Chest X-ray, PA view. Patient: 48 years old, sex M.
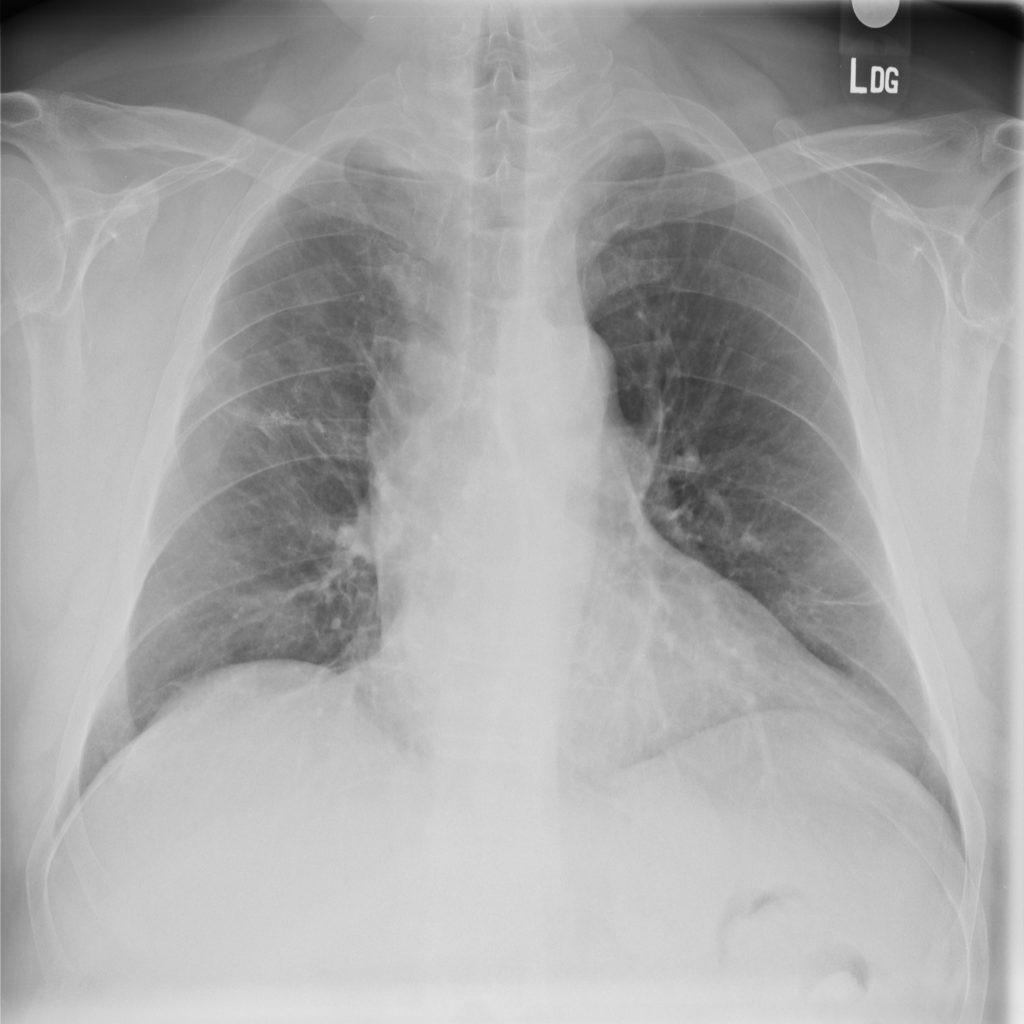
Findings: No Finding